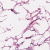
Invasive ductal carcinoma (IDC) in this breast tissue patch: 0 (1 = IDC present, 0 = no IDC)